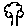
Label: tree